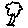
Label: tree